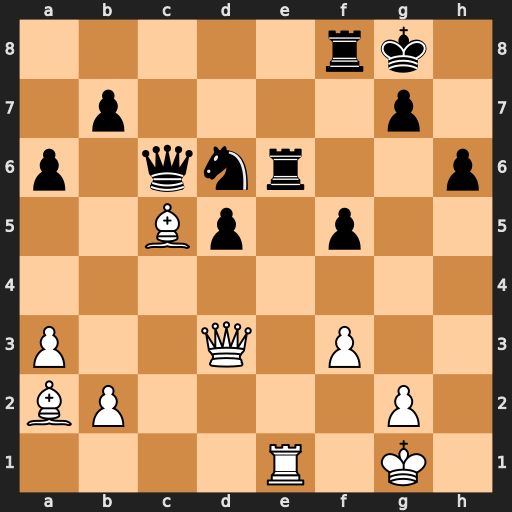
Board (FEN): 5rk1/1p4p1/p1qnr2p/2Bp1p2/8/P2Q1P2/BP4P1/4R1K1
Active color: w
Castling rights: -
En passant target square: -
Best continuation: Qxd5 Nf7 Rxe6 Qxd5 Bxd5